Question: My ASP.net site sometimes experiences quite long periods of hanging.
I need help to understand why it happens and whether it is possible to fix the problem by changing some IIS settings.
Site is hosted on IIS 7.5 Window 7 x64.
I have collected some information from the performance monitor:

When load is high and number of anonymous users reach 10 (which seam to be a limit for Windows 7) site stops responding to client request for ~ 1.5 minute. During the downtime number of opened connections continuously growth. At some point server suddenly becomes alive and responds to all pending requests.
CPU usage doesn't exceeds 50% and there is enough free memory. Attempts to reproduce the situation on another computer where not successful.
Do you have ideas about the reason of such IIS downtime?
I have patched Windows, now it allows to have more than 10 connections, but problem is still there. During hang periods even simple get requests for static html pages doesn't work so it seems to be something connected with IIS, not with application behavior.
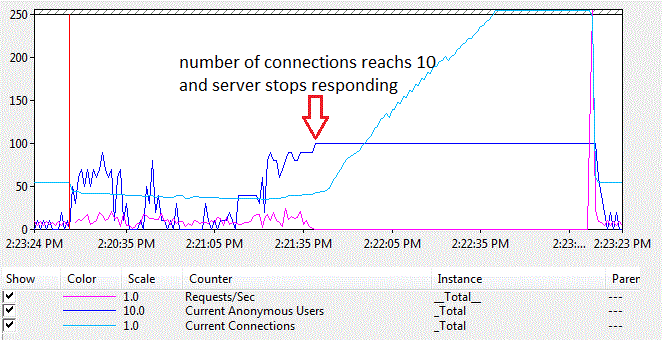
Answer: See <URL>
Also <URL>
> Instead of blocking the HTTP connections above the maximum number of connections limited in IIS 6, IIS 7 will now queue any new requests, an allow limited number of concurrent connections at the same time.
If you want to handle more than 10 concurrent connections with IIS you need to use a server operating system - these have no limits on the number of concurrent connections.
That said, that on its own doesn't explain why the Requests/Sec is 0 (IIS should still be processing requests, just not more than 10 concurrently). My guess is that your ASP.Net application had some sort of issue that caused it to stop processing requests (e.g. a database lock). The result would be that more and more connections get queued up until all 10 current connections are stuck waiting on the same thing and the server stops handling requests completely - in short the concurrent connections thing seems like a symptom, rather than the original cause.